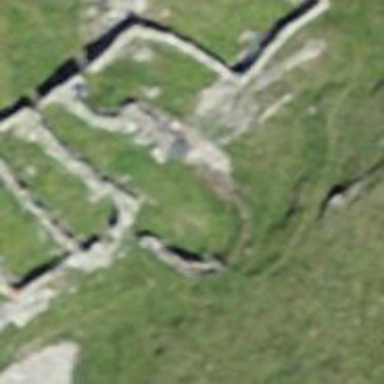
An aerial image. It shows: Dry stone wall barrier.